Question: Trying to visualize a network in R, I have an edges and nodes list. Nodes list looks like this - "id", "label" and "type":

I would like to color the nodes according to their type. So far I tried this by embedding the if statement, but this does not seem to work.
'''
visNetwork(nodes, edges) %>%
visIgraphLayout(layout = "layout_in_circle") %>%
visNodes(label = NULL,(
if (nodes$type ="gimn") {
color= "slategrey"
} else if (nodes$type ="szakgimn") {
color="pink"
} else if (nodes$type ="alt_isk") {
color="black"
} else {
color ="tomato"
})) %>%
visEdges(arrows = "middle")
'''
How to assign color to the nodes according to their type? Also how to remove labels from the plot? (The code above did not seem to work for that either.)
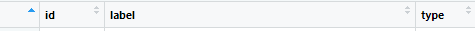
Answer: I guess you can try a nested 'ifelse' to define colors based on type like below
'''
visNetwork(nodes, edges) %>%
visIgraphLayout(layout = "layout_in_circle") %>%
visNodes(
label = NULL,
color = ifelse(nodes$type == "gimn",
"slategrey",
ifelse(nodes$type == "szakgimn",
"pink",
ifelse(nodes$type == "alt_isk",
"black", "tomato"
)
)
)
) %>%
visEdges(arrows = "middle")
'''
---
Another way is to add 'color' to 'nodes' before using pipes, e.g.,
'''
nodes$color <- ifelse(nodes$type == "gimn",
"slategrey",
ifelse(nodes$type == "szakgimn",
"pink",
ifelse(nodes$type == "alt_isk",
"black", "tomato"
)
)
)
visNetwork(nodes, edges) %>%
visIgraphLayout(layout = "layout_in_circle") %>%
visEdges(arrows = "middle")
'''